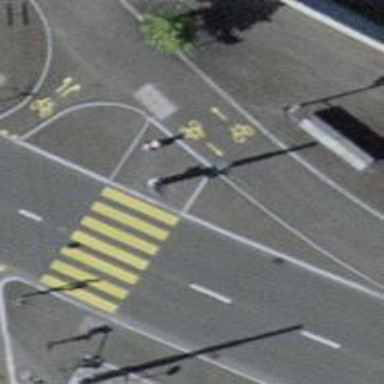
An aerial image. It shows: Kerb serving as barrier.